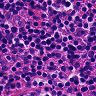
Metastatic tissue present: no